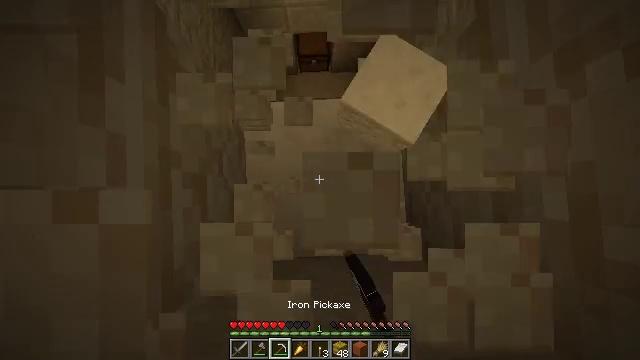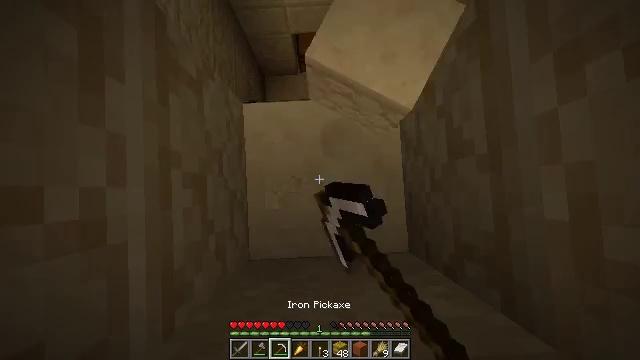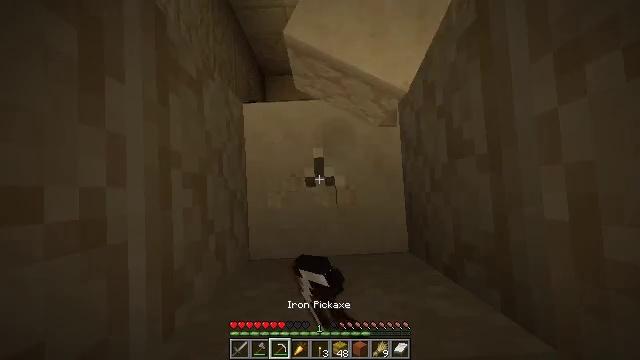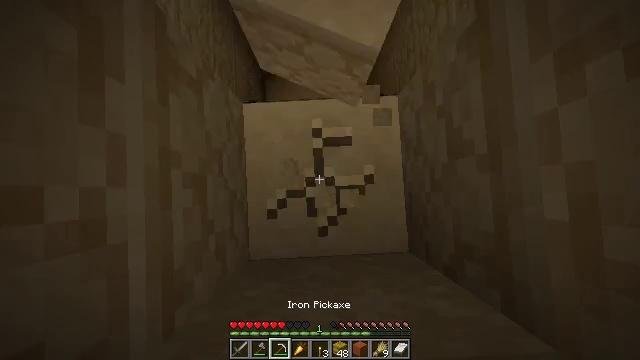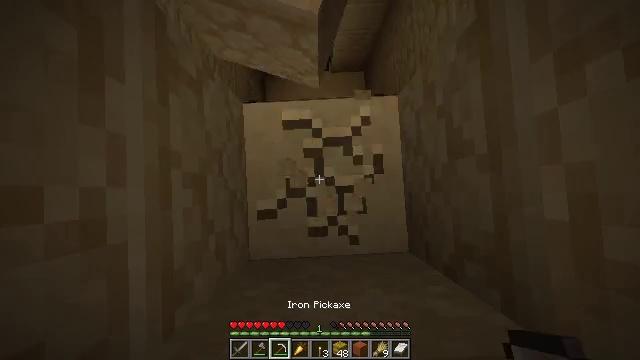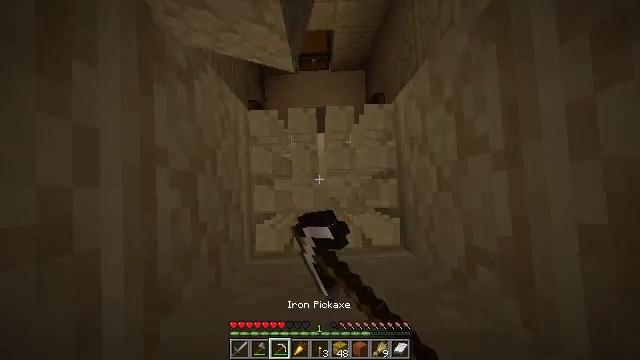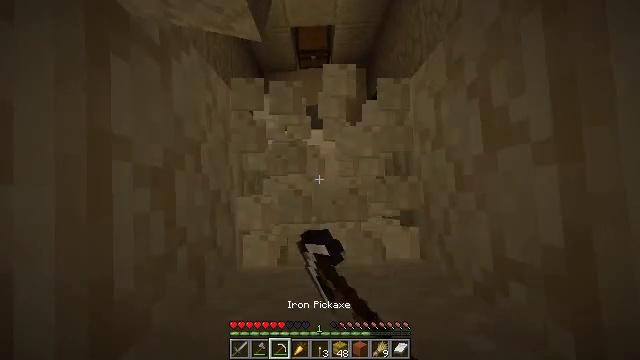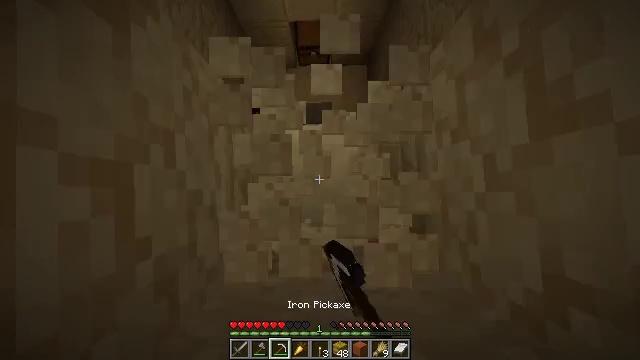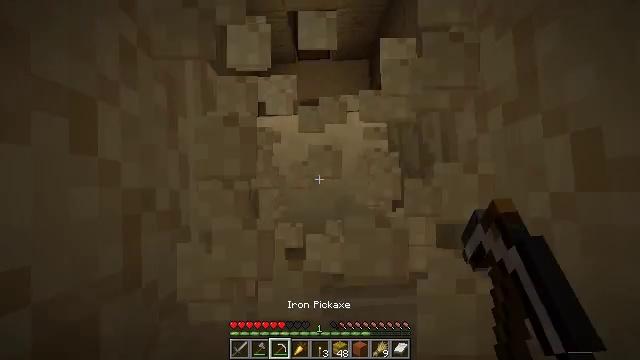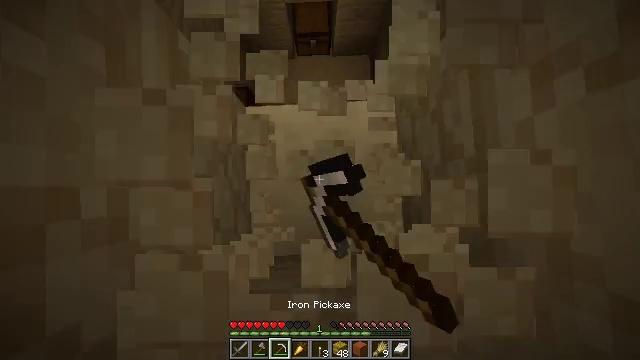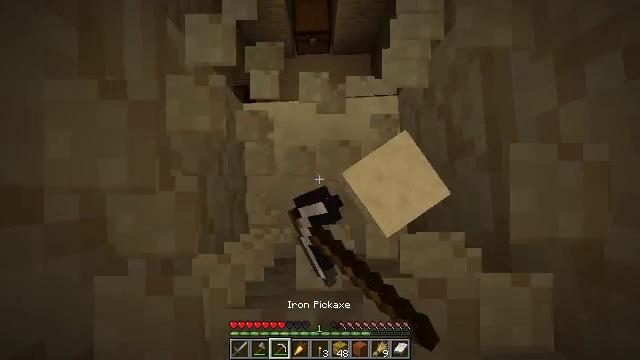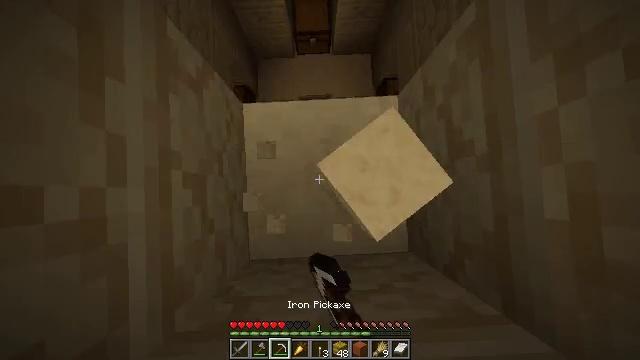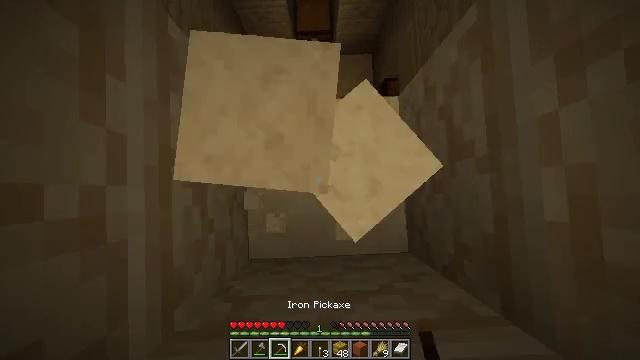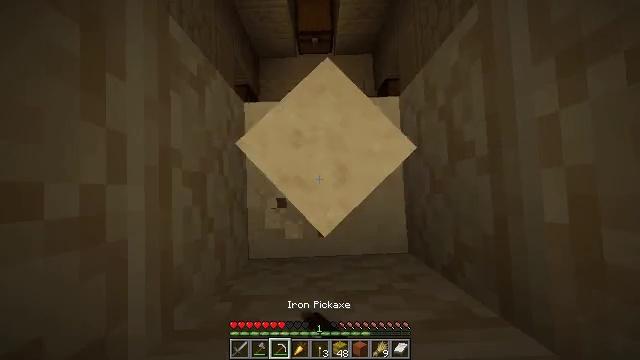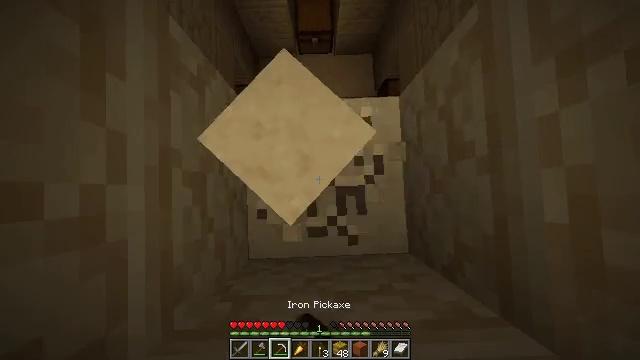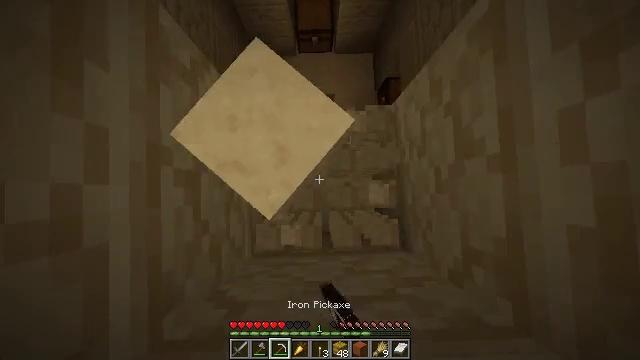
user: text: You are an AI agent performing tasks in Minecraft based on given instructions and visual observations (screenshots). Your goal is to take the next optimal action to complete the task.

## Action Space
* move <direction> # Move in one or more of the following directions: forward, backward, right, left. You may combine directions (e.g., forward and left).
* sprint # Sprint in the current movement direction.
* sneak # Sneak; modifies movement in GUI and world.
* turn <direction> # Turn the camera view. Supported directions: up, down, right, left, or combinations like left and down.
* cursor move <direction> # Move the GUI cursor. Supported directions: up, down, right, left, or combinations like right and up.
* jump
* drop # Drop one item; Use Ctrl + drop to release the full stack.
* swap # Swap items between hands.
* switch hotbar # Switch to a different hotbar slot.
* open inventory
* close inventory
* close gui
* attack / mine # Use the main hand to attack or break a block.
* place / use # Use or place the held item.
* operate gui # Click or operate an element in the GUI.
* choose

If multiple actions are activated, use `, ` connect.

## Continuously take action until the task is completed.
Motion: motion action
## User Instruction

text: Attack the sandstone to break it.
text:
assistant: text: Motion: attack / mine
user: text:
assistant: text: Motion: attack / mine
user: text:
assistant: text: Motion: attack / mine
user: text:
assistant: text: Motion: attack / mine
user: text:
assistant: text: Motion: attack / mine
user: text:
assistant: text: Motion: attack / mine
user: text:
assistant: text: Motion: attack / mine
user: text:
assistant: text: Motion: attack / mine
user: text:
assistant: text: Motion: attack / mine
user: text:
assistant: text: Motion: attack / mine
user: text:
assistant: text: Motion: attack / mine
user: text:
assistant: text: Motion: attack / mine
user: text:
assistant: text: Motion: attack / mine
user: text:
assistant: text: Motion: attack / mine
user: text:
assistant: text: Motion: attack / mine
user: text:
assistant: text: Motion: attack / mine
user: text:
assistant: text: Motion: attack / mine
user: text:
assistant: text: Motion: attack / mine
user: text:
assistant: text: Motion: attack / mine
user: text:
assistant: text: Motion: attack / mine
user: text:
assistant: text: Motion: attack / mine
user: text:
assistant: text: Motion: attack / mine
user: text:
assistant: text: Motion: attack / mine
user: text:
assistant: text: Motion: attack / mine
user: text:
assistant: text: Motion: attack / mine
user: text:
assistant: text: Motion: attack / mine
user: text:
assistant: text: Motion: attack / mine
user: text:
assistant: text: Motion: attack / mine
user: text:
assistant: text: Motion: attack / mine
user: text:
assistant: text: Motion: attack / mine